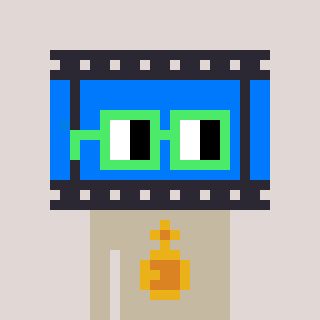
a pixel art character with square light green glasses, a film strip-shaped head and a bege-colored body on a warm background